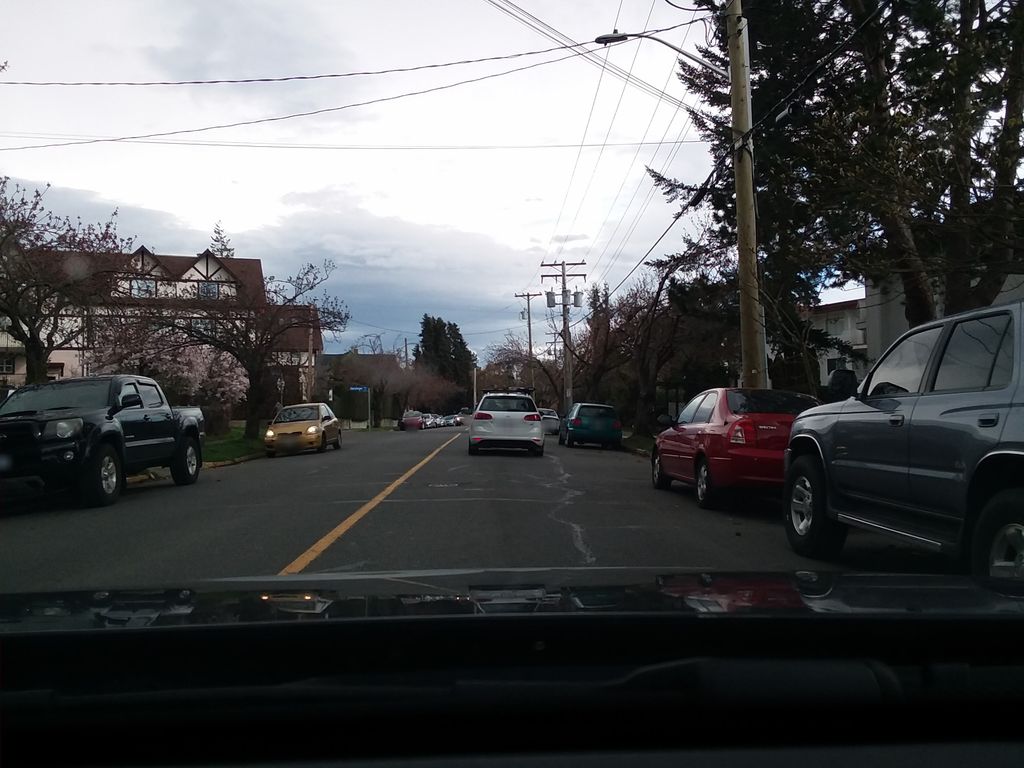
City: victoria